Chest X-ray:
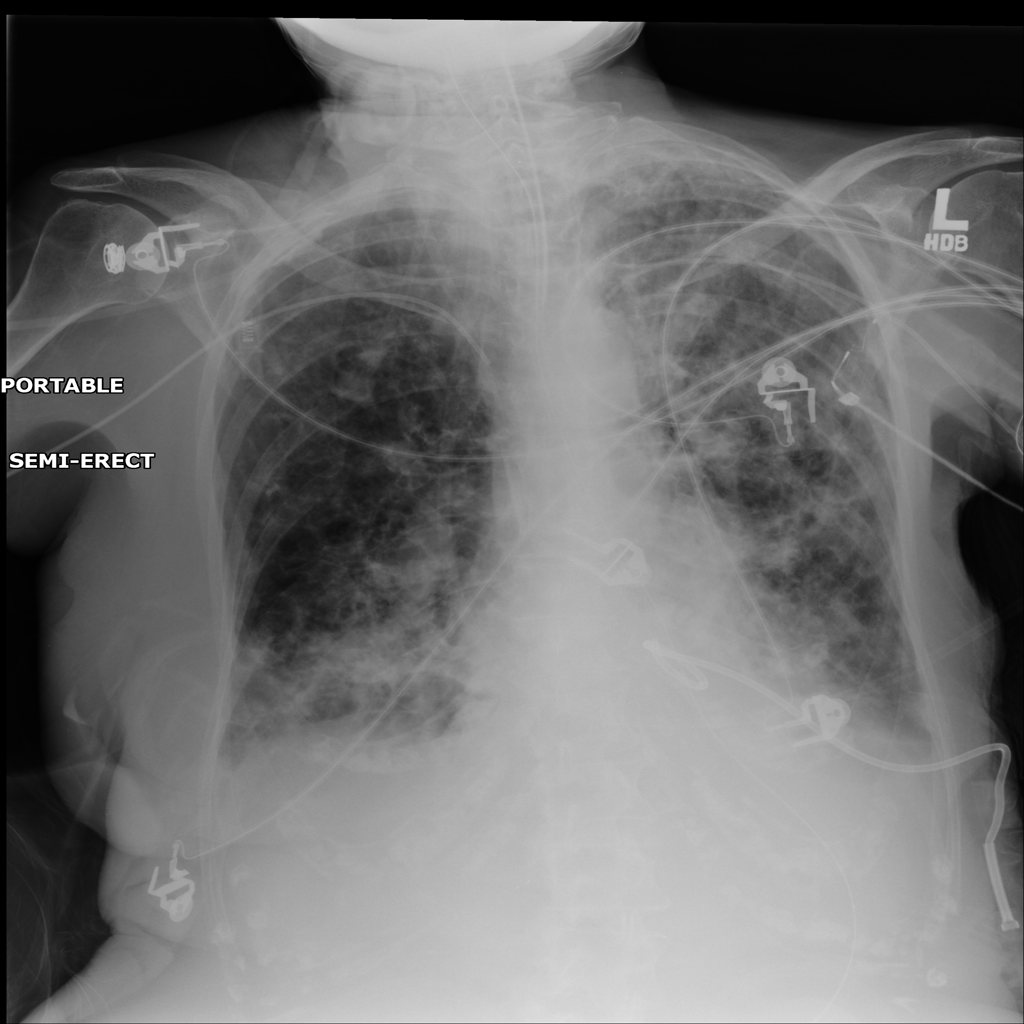
Findings: Consolidation, Effusion
No abnormal finding: no